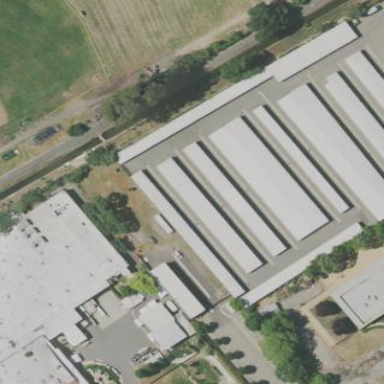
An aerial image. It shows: Warehouse building used for storage rental.